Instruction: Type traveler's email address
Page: traveler
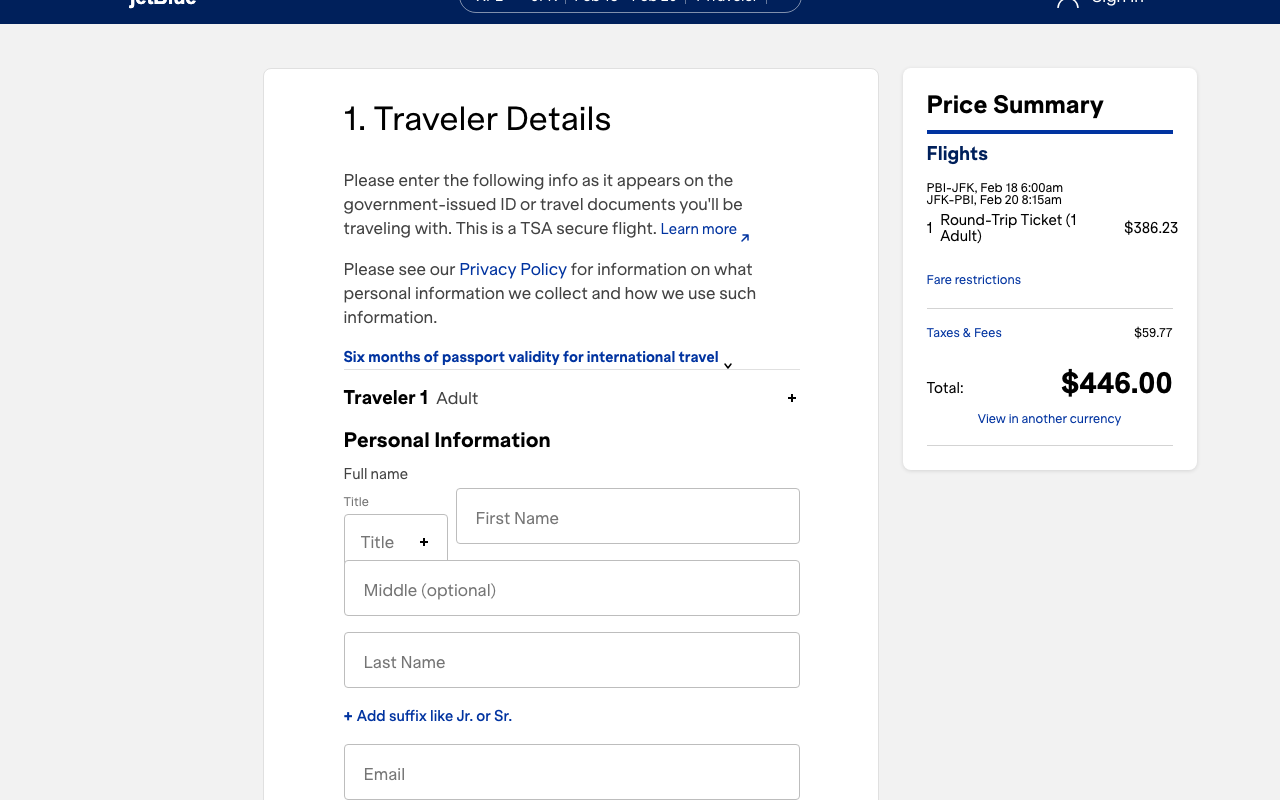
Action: type